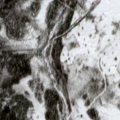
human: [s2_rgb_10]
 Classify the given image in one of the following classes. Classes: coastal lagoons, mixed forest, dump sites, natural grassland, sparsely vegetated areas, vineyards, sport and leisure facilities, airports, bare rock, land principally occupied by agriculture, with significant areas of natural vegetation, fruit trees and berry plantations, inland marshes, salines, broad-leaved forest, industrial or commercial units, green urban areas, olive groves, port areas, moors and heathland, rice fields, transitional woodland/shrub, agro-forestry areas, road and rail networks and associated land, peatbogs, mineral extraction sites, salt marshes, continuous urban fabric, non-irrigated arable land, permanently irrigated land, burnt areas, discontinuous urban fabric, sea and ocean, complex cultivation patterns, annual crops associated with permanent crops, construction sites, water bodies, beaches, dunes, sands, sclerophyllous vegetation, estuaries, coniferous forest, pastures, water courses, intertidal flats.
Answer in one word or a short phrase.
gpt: coniferous forest, mixed forest, peatbogs